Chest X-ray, AP view. Patient: 52 years old, sex M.
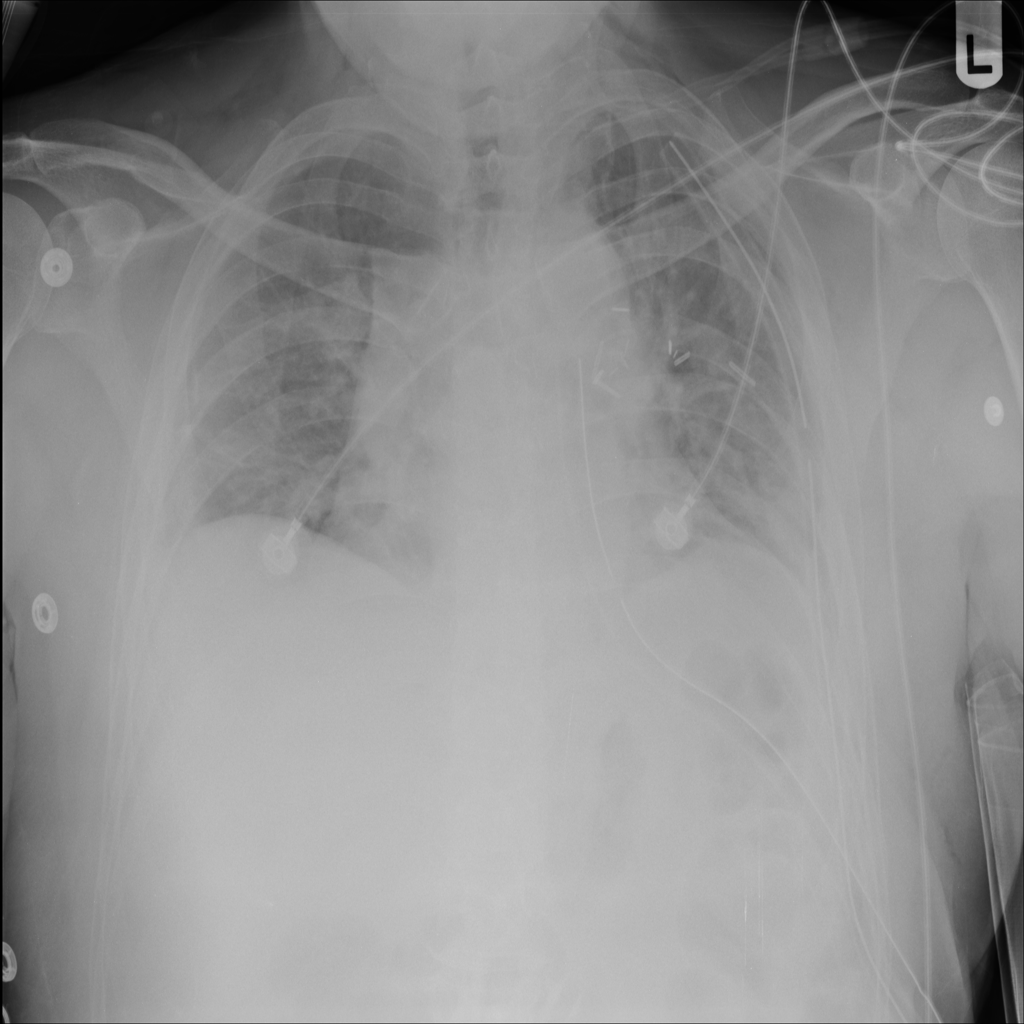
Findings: Effusion, Emphysema